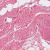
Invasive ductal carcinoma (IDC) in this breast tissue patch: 0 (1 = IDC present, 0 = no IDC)